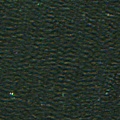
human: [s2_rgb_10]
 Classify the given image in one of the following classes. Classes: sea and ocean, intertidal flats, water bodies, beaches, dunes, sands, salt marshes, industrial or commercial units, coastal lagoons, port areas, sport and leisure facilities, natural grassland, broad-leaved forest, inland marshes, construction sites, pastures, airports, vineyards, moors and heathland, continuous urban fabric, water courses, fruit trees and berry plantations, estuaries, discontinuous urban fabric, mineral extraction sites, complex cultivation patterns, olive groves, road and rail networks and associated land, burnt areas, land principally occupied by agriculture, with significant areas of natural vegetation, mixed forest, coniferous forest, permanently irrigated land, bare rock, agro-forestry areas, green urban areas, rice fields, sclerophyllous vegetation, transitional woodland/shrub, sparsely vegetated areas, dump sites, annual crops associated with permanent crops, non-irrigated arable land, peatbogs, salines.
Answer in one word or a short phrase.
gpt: sea and ocean